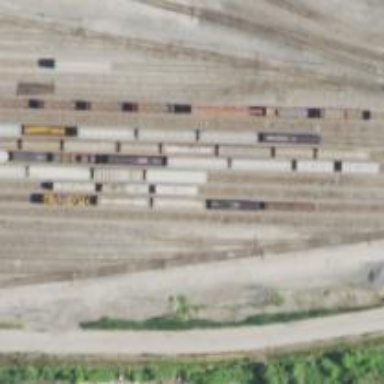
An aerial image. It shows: Railway yard.